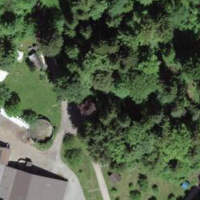
EUNIS habitat code: 44
Species observed at this site:
Silene dioica